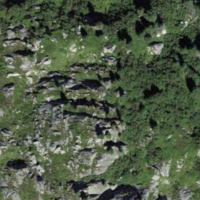
EUNIS habitat code: 31
Species observed at this site:
Passer domesticus